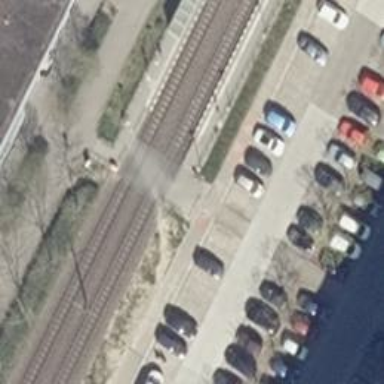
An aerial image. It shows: Uncontrolled tram railway crossing.